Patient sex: F
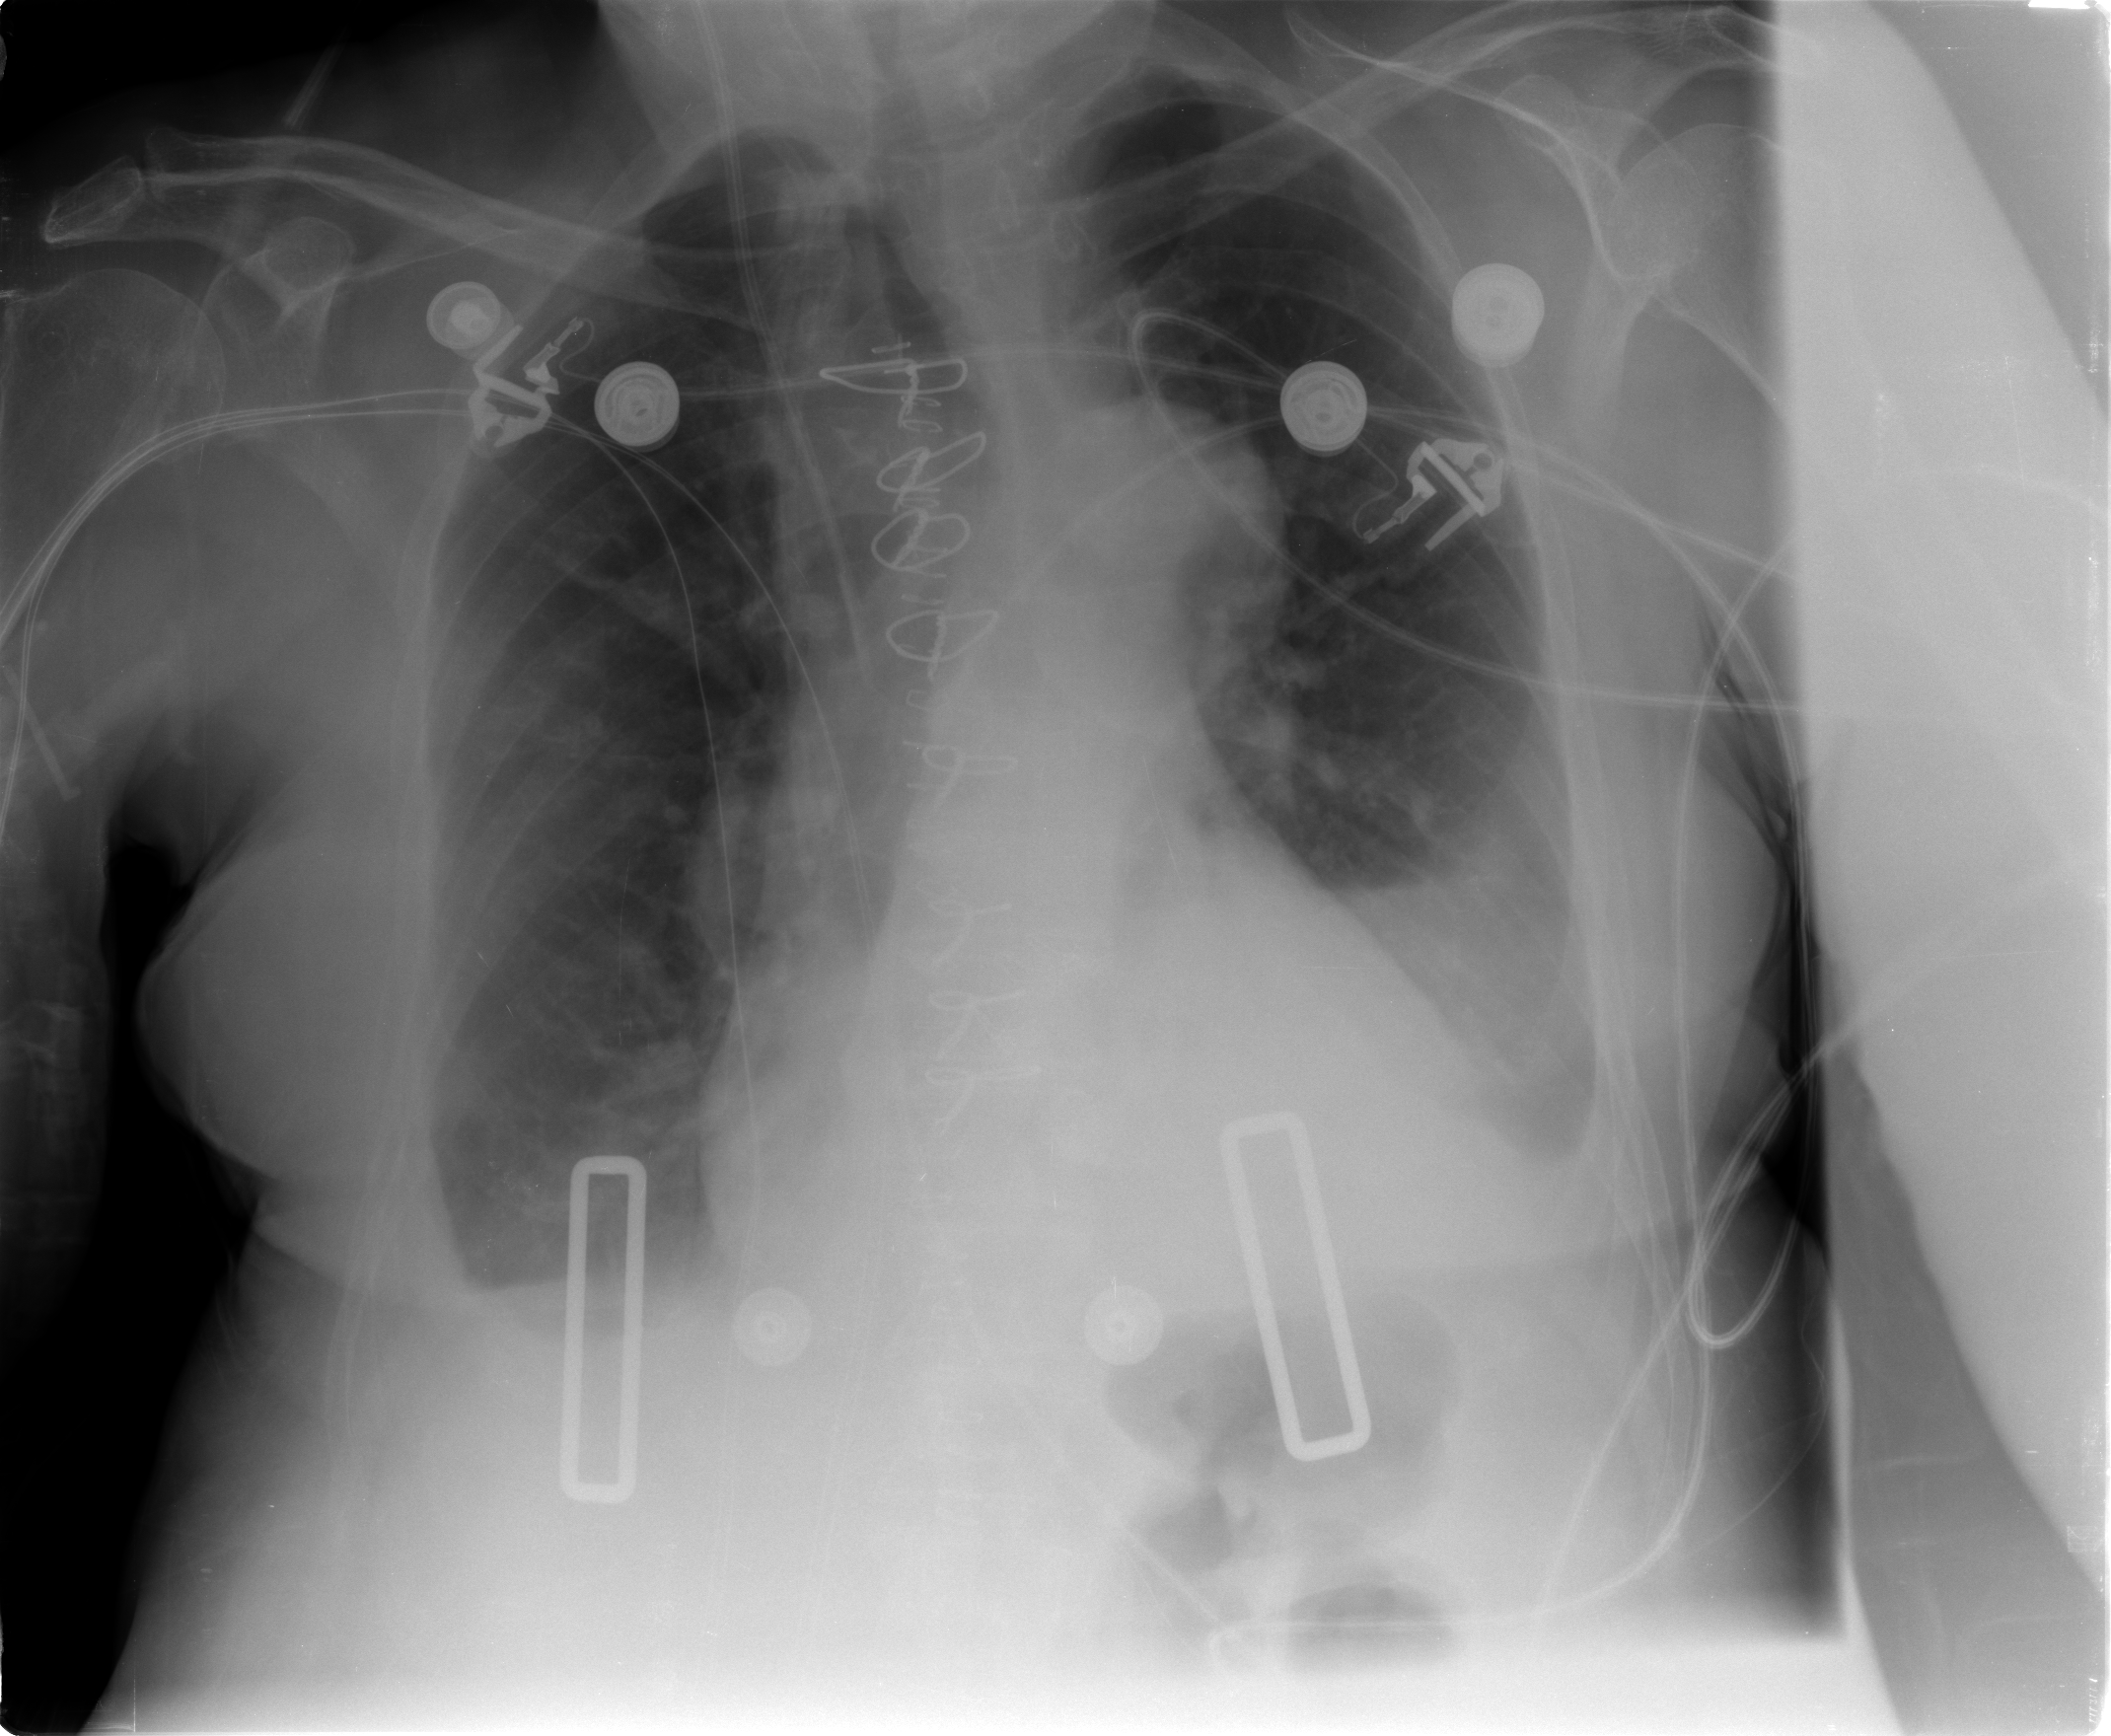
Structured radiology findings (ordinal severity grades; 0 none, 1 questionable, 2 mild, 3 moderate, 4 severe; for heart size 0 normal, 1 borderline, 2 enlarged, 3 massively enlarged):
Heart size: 1
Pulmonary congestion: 2
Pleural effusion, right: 2
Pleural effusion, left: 3
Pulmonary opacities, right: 0
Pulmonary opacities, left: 0
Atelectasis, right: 2
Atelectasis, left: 2